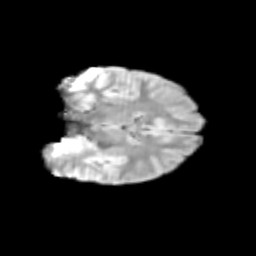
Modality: T2w
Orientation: coronal
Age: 11
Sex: female
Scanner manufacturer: siemens
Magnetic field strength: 3 T
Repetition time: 3.8 s
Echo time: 0.07 s